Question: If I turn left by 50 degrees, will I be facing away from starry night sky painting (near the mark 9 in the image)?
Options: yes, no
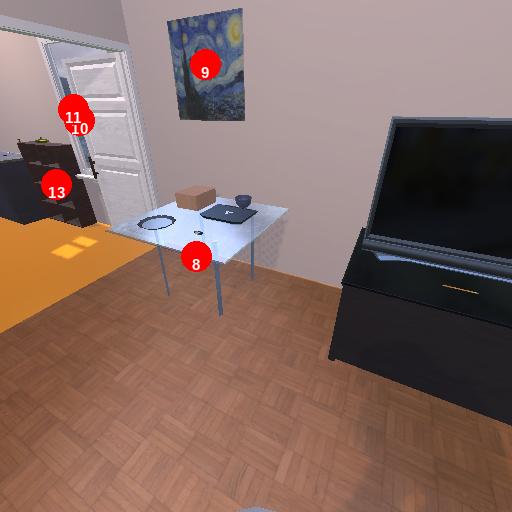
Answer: yes